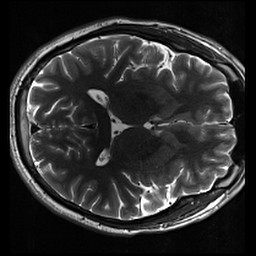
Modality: inplaneT2
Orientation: axial